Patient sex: M
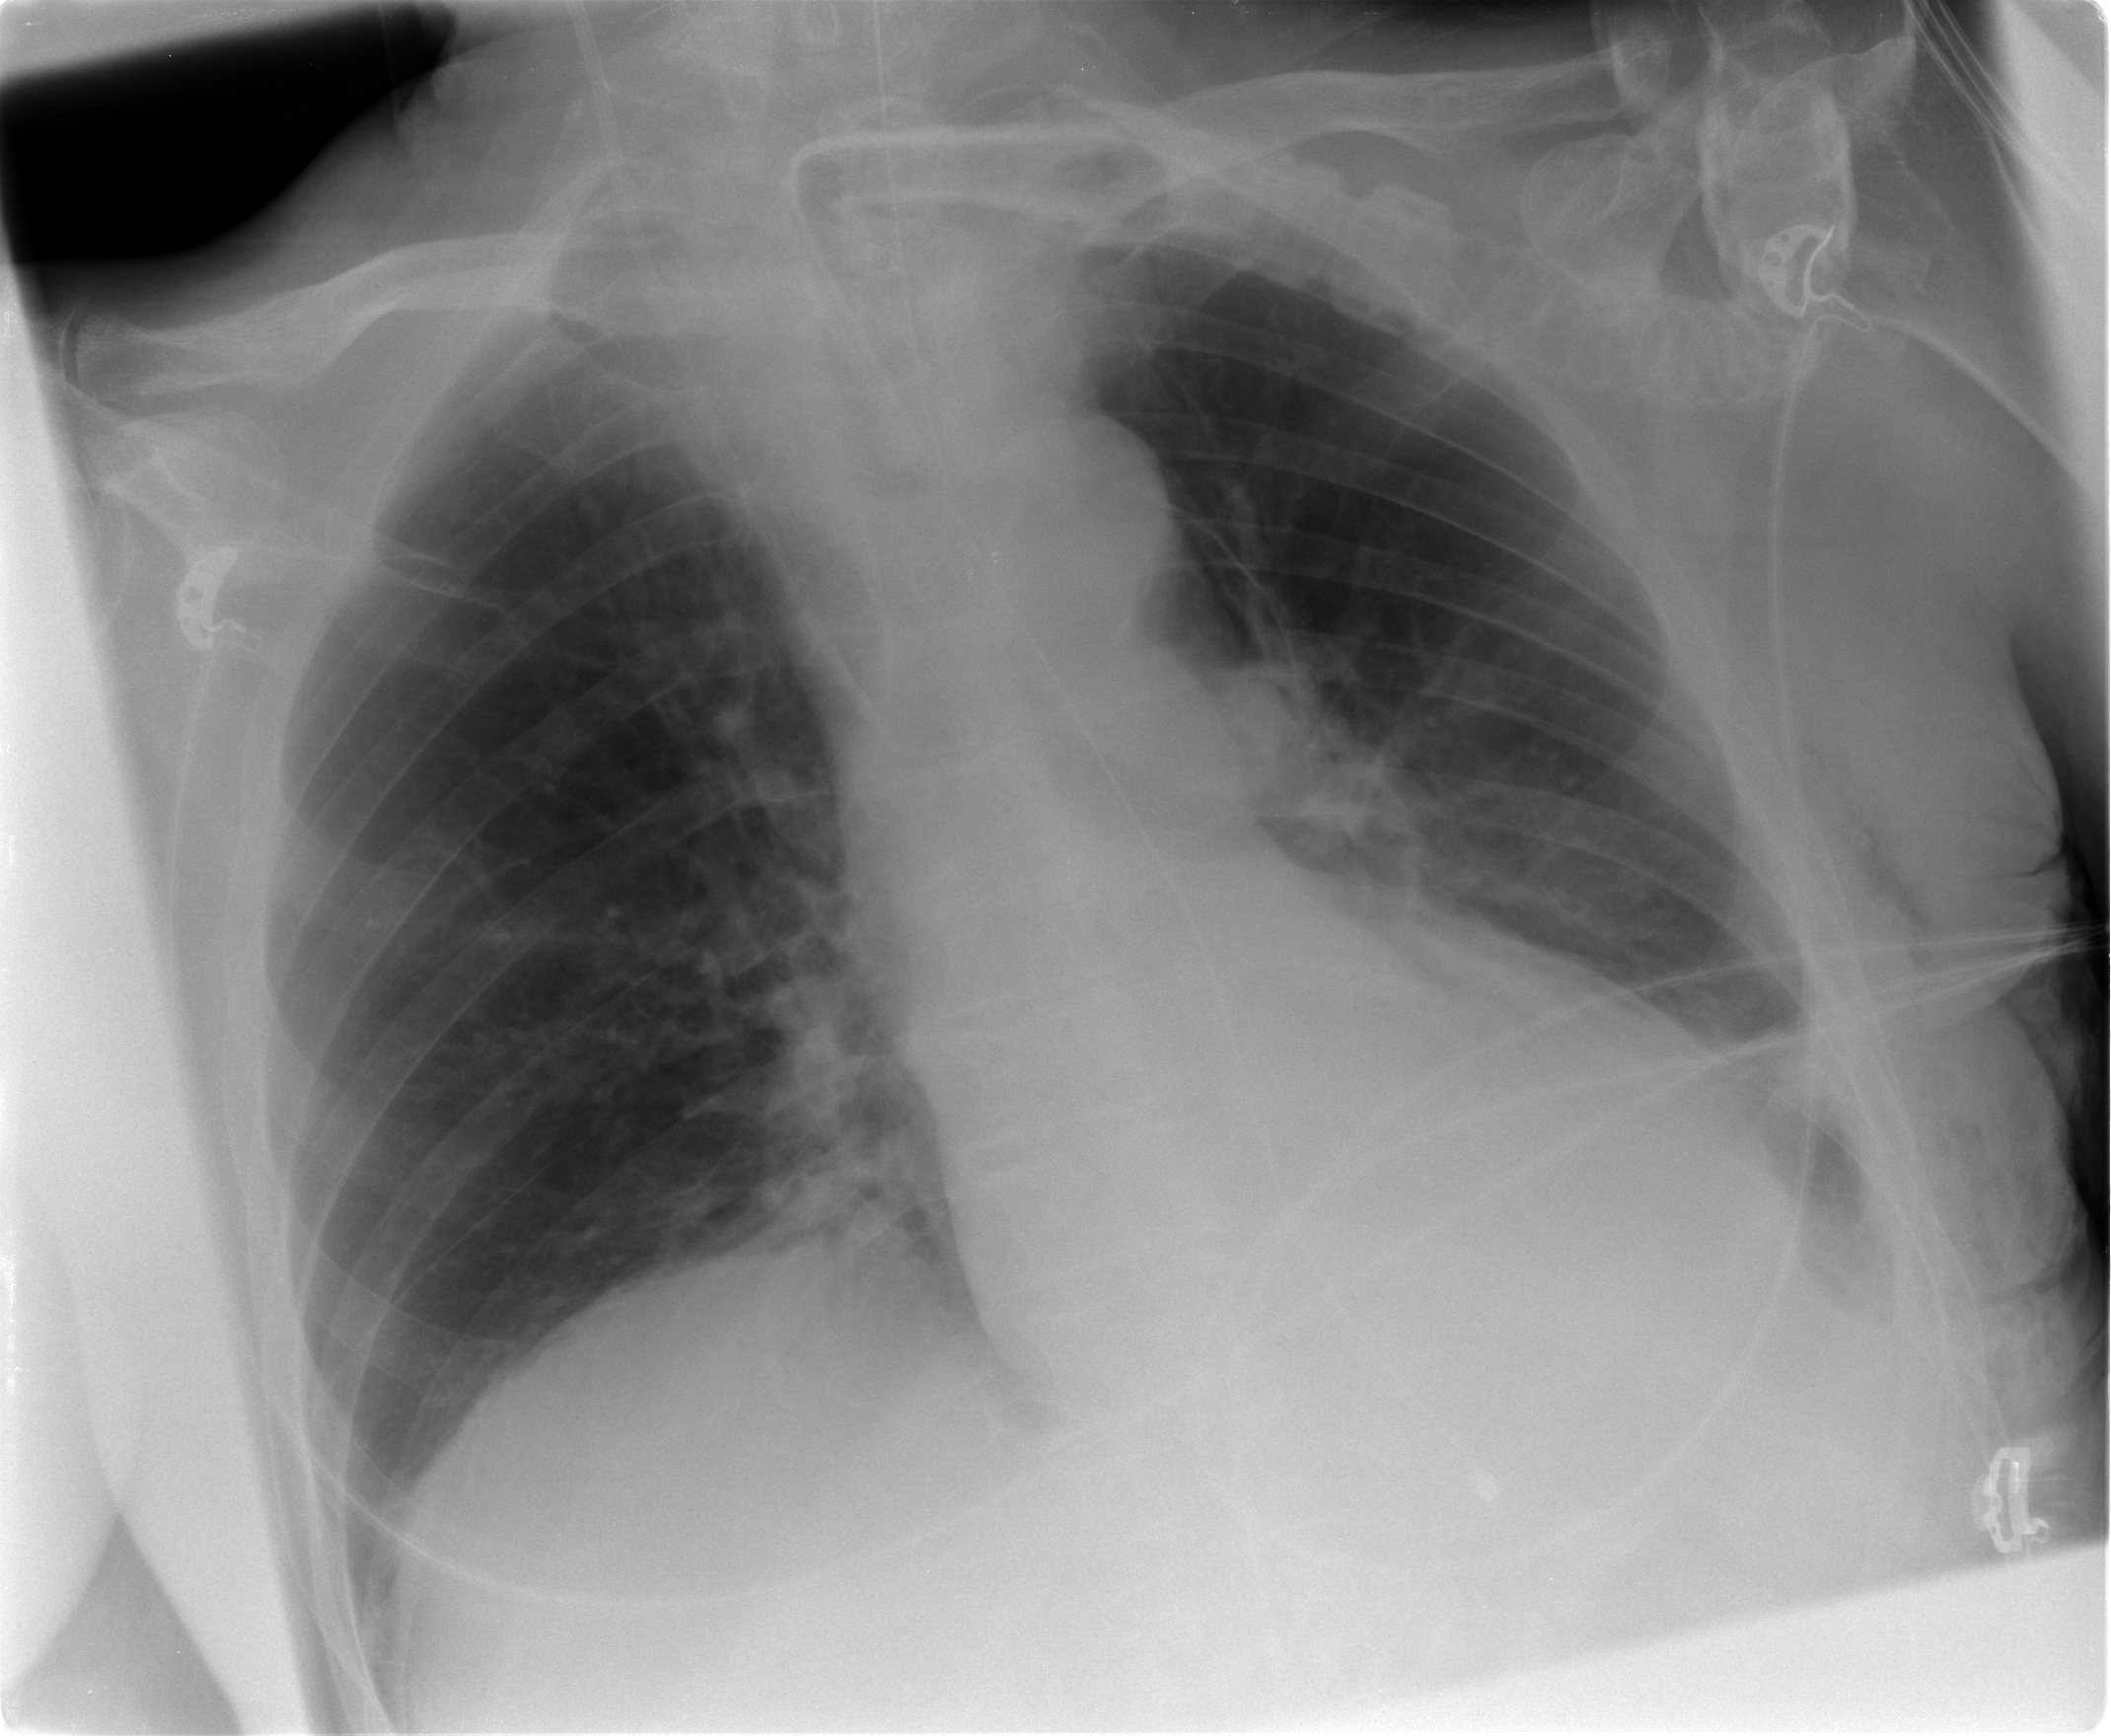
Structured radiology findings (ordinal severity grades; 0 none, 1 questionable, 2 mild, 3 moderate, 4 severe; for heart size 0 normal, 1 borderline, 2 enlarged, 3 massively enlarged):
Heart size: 0
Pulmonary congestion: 1
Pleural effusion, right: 0
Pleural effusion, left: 2
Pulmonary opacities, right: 0
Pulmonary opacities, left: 0
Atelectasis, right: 2
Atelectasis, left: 2